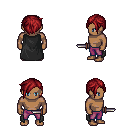
a pixel art fantasy rpg character, male body template, human, dark skin, black cape, magenta pants, brunette pixie cut hairstyle, dagger, four views (front, back, left, right), 2x2 character sprite sheet, small pixel art, hard edges, no anti-aliasing